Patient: sex M, age 66
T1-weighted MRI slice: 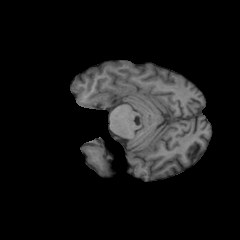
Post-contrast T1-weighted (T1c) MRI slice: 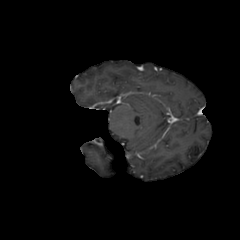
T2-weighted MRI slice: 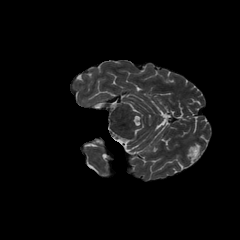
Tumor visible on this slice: yes
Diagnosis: Astrocytoma, IDH-wildtype
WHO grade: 2